Interaction volume radius: 5 \u00c5
Interaction volume height: 10 \u00c5
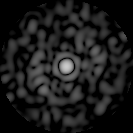
Disorder parameter: 0.8818